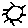
Label: sun